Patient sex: M
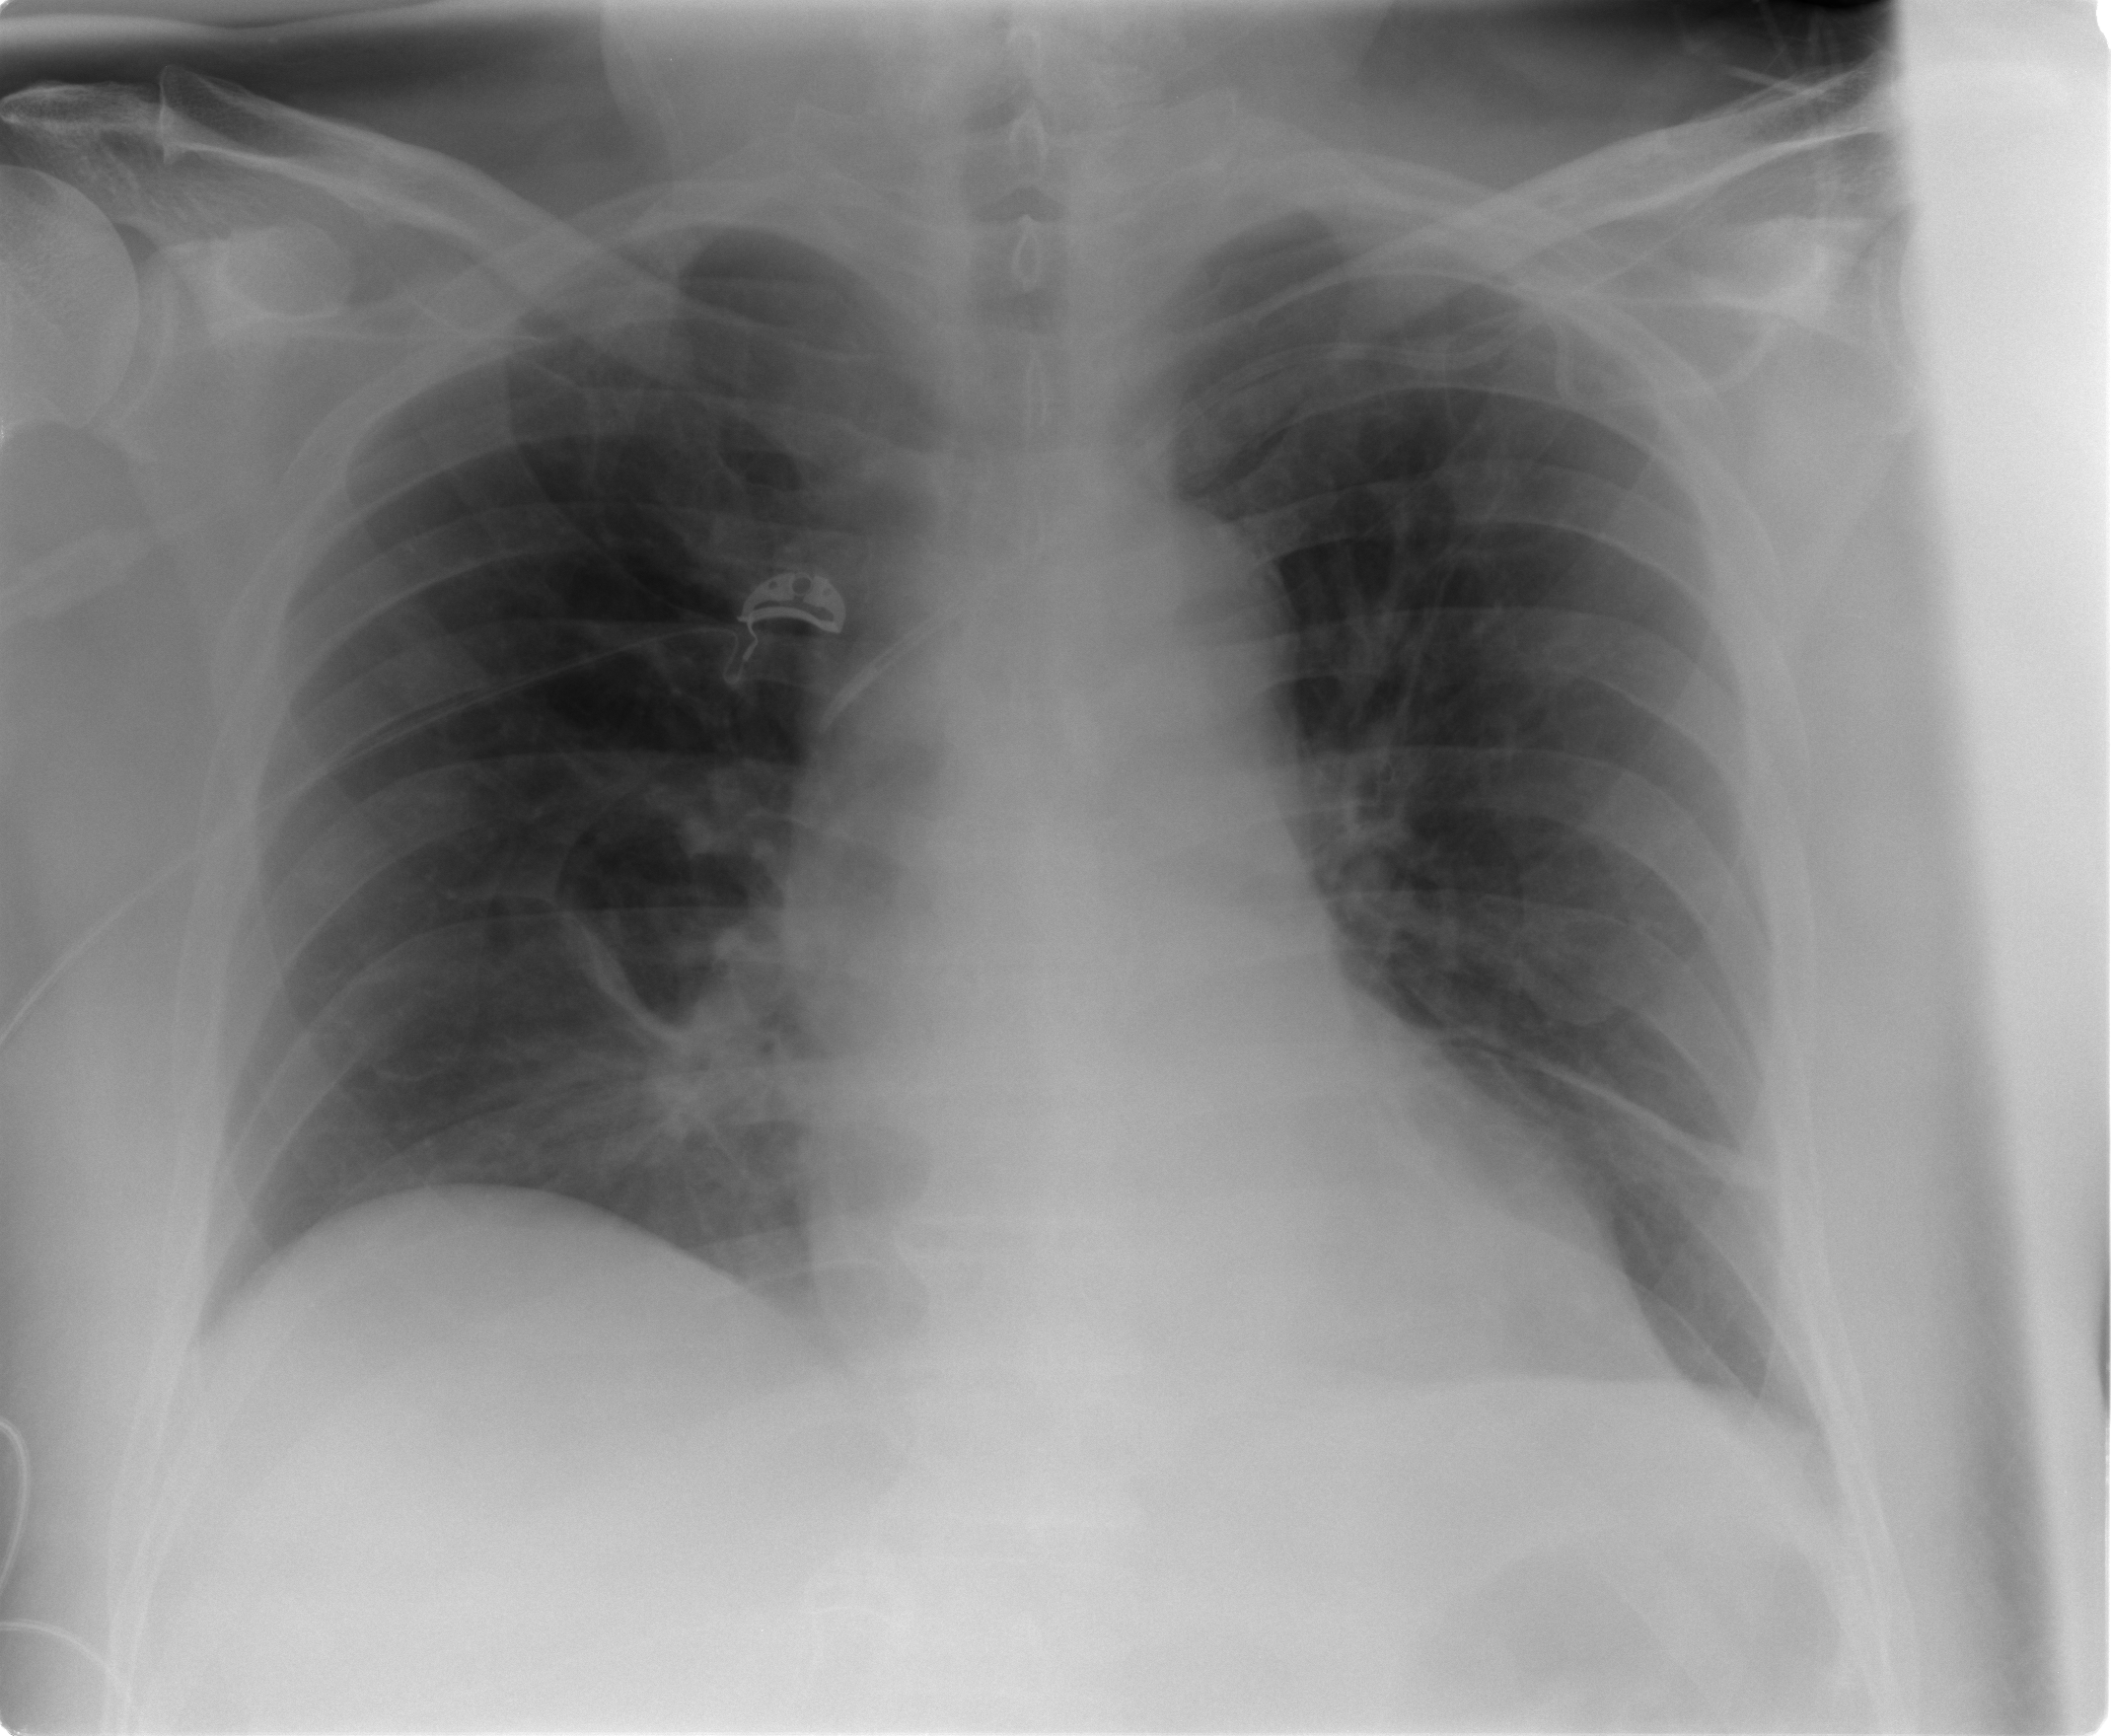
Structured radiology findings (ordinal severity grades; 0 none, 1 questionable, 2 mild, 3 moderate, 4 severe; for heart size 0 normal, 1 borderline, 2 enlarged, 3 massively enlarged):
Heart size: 1
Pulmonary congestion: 0
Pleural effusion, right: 0
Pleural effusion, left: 1
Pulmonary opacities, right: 0
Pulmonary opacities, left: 0
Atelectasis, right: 0
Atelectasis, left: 1